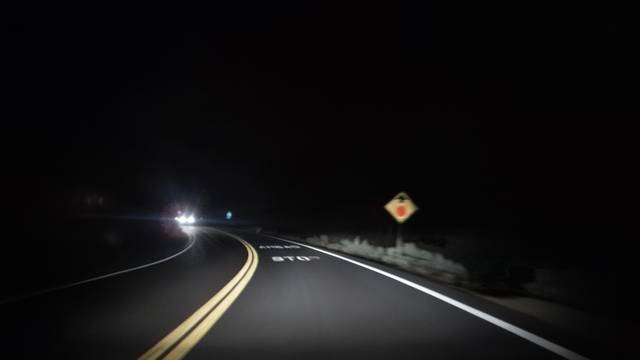
Region: United States
Coordinates: 32.854, -116.595